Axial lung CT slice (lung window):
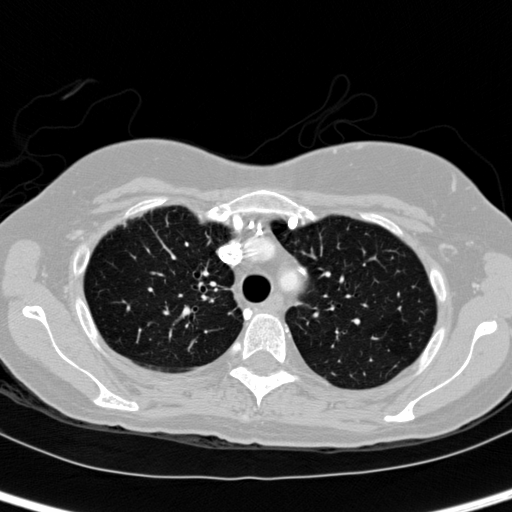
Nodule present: no